Question: Basically what I want to do is to include UIView to multiple UIViewControllers on storyboard. I could include the uiview, but segues in the UIView doesn't work.
I have a storyboard something like this:

I have a tab controller with 2 UIViewControllers 'First' and 'Second'. And I have a separated UITableViewController with two another UIViewControllers 'A' and 'B', connected with segues.
I could add the table view into 'First' and 'Second' views as a subview, but when I tap cell it doesn't go to next screen 'A' or 'B'. I sort of figured out why it didn't work, but just can't figure the best way to accomplish this.
Is there any good way to do this? I'm new to storyboard but have been developing iOS app for a while.
The way I add the tableViewController to each View is following:
'''
self.tableViewController = [self.storyboard instantiateViewControllerWithIdentifier:@"theTableViewController"];
[self.view addSubview:_tableViewController.tableView];
'''
When a cell in the table view is tapped, prepareForSegue:segue:sender is invoked, but no push to navigation controller since the table view controller is sitting in each view controller as just a subview
I posted my test project <URL>
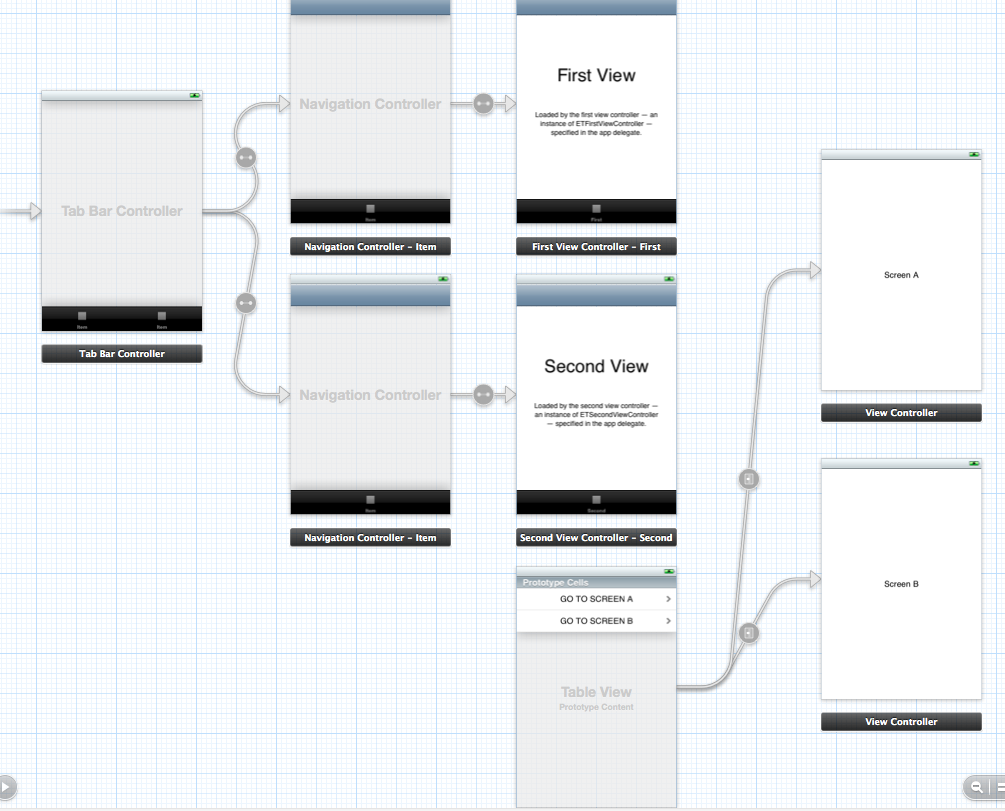
Answer: I finally figured out how to make segue within sub views. It was actually very simple. It seems that I need to add the view controllers to the main view controller as a "childViewControllers"
instead of
'''
self.tableViewController = [self.storyboard instantiateViewControllerWithIdentifier:@"theTableViewController"];
'''
I did like this:
'''
[self addChildViewController:[self.storyboard instantiateViewControllerWithIdentifier:@"theTableViewController"];
[self.view addSubview:_tableViewController.tableView];
'''
and segues in the childViewController work as I expect. Thank you guys for your help.